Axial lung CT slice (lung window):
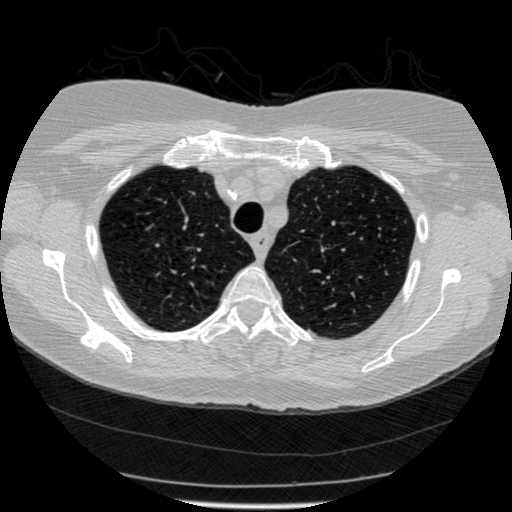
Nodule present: no